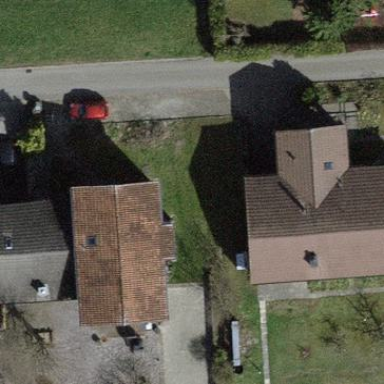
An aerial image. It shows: Residential house.